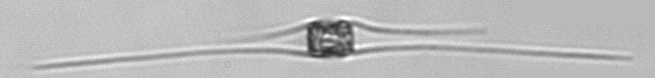
Label: Chaetoceros_danicus